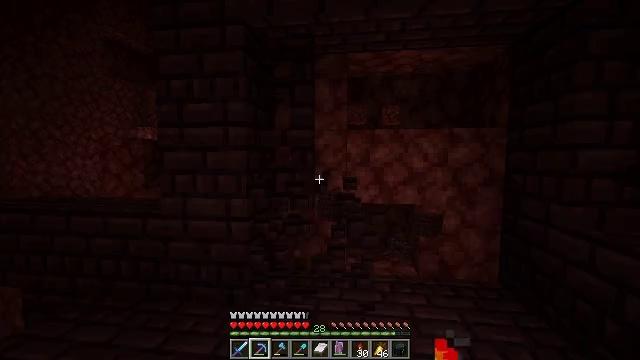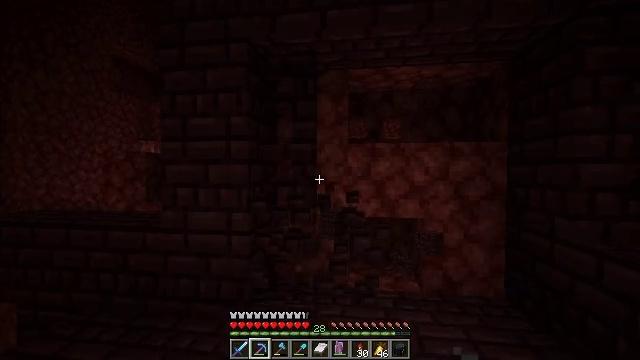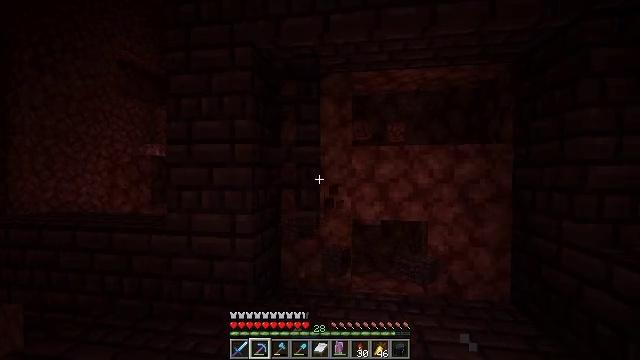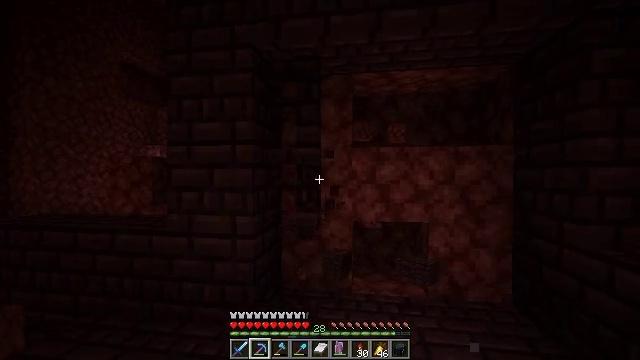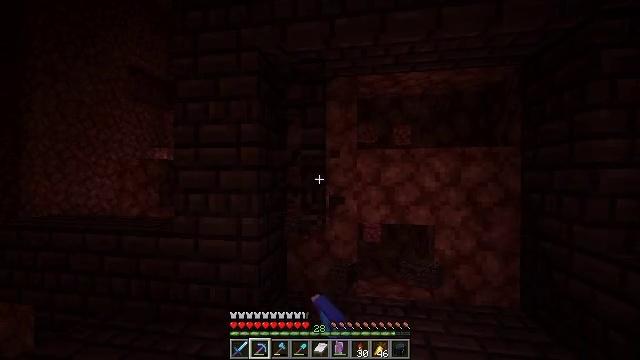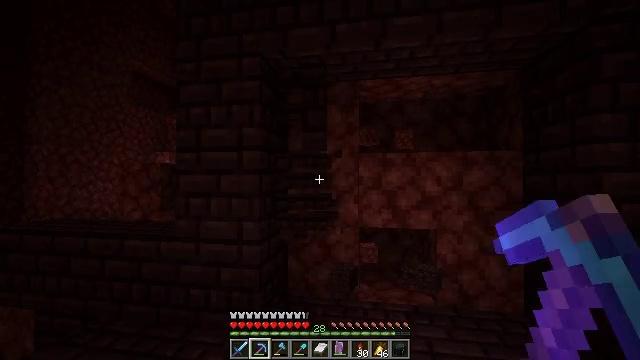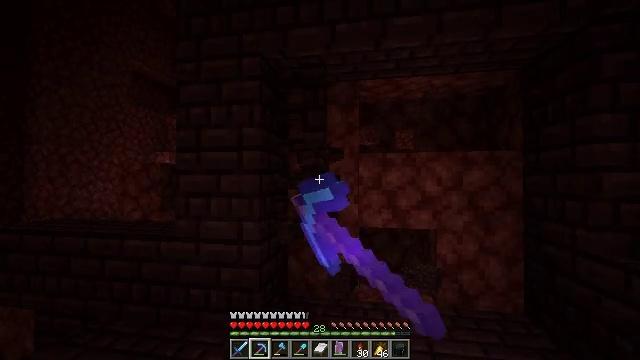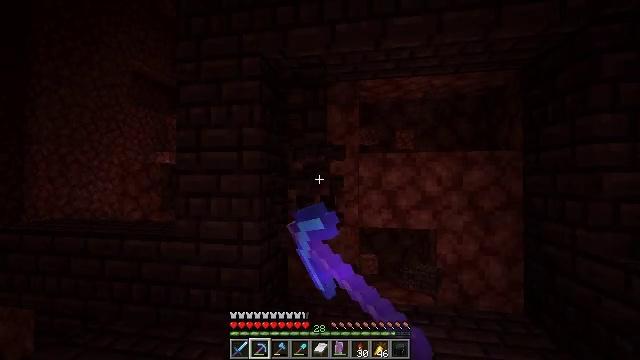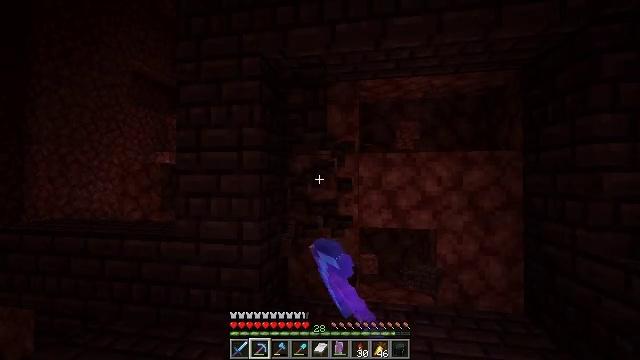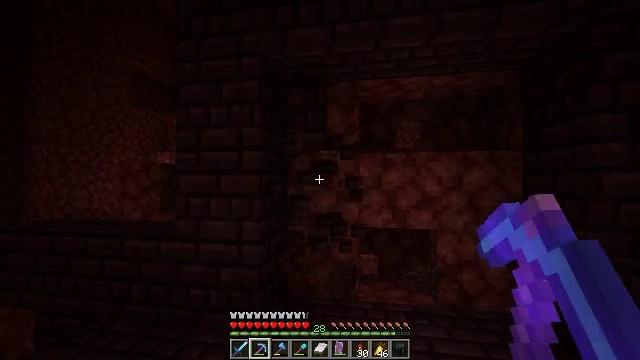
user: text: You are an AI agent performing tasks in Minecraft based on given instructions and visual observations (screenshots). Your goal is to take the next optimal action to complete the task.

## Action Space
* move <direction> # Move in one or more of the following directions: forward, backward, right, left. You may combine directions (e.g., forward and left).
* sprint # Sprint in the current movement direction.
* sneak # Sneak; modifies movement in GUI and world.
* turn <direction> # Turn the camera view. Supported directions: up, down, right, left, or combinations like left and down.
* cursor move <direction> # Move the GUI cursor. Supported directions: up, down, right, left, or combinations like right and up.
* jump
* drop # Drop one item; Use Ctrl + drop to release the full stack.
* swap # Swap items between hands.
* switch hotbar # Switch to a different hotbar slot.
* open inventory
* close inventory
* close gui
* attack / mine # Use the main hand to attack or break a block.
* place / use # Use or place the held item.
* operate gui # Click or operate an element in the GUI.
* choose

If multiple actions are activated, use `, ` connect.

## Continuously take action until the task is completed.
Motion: motion action
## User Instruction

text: Break the nether brick fence for gathering materials.
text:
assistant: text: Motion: turn up, attack / mine
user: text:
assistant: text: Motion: attack / mine
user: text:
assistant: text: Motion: attack / mine
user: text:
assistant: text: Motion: turn left, attack / mine
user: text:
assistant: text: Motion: attack / mine
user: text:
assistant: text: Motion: attack / mine
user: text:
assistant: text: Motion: attack / mine
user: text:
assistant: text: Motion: attack / mine
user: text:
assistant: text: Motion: attack / mine
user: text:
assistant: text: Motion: attack / mine